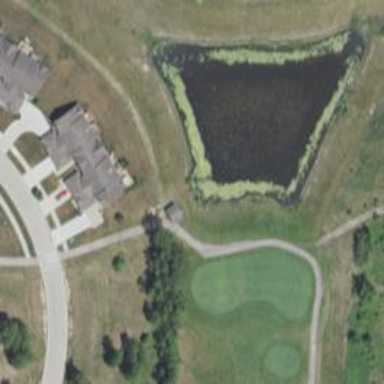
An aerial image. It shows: Water hazard in golf course. The hazard is natural water feature.